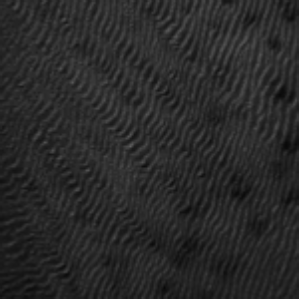
Label: frost